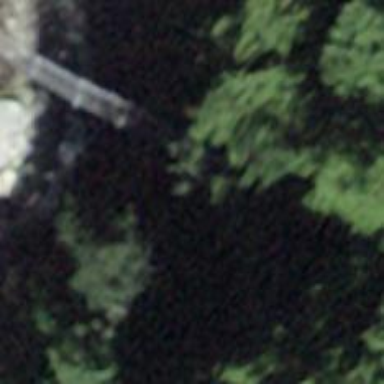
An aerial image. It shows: Path crossing suspension bridge with metal grid surface.